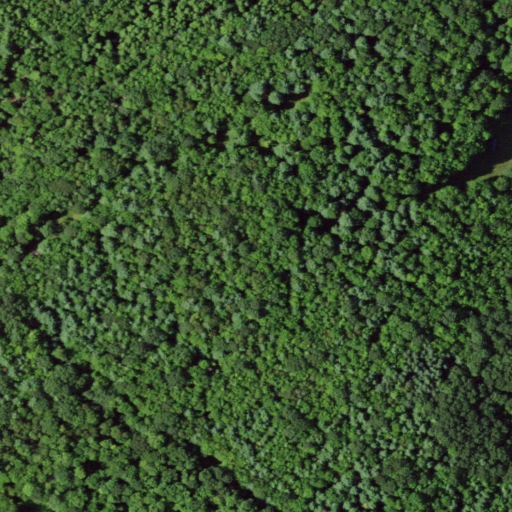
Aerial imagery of mountain in New York named Strain Mountain containing mixed forest, deciduous forest, evergreen forest, and pasture